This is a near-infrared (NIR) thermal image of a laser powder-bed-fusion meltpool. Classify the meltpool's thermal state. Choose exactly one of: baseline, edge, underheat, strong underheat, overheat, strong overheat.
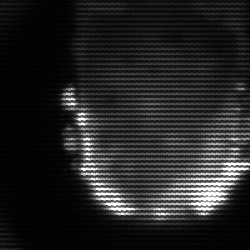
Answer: baseline